Question: Im wanting to tile a grid of objects using JavaScript.I have forgotten the formula, cant seem to find it online anywhere:
'''
var width = 113;
var height = 113;
var col = 10;
var row = 10;
for ( j = 0; j < col; j ++ ) {
var object = new object();
object.position.x = 0 + width * j
// do i nee another loop here?
//add object to....
}
'''
This will return a row of 10 objects spaced by their width but i also want columns like a 10x10 grid, just after the formula really in JavaScript..

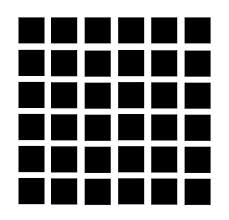
Answer: You could nest two 'for' loops, like this:
'''
var width = 113;
var height = 113;
var col = 10;
var row = 10;
var space = ...;
// Rows loop
for ( j = 0; j < row; j ++ ) {
// For each column in the row
for ( i = 0; i < col; i ++ ) {
// j is the row index and i is the column index..
var object = new object();
object.position.x = (width + space) * i;
object.position.y = (height + space) * j;
// Add object to...
}
}
'''